Question: I want to know how to add this functionality (I don't know how it calls), when a user clicks on application in Facebook, this window is shown:

How to change traditional "Request for Permission" windows to this one?
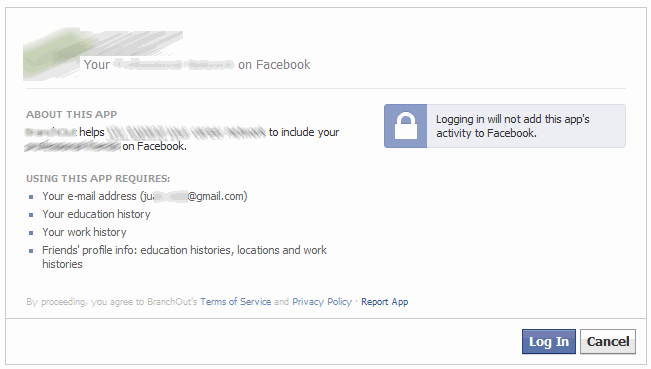
Answer: In your application settings in Facebook you can configure the new authorization dialog:
<URL>
Just follow screen instructions, you can add a description, headline, extended permissions, etc. (If you add extended permissions, a second permissions screen will be shown to the user, so the user would have to go through 2 screens before actually entering your app).